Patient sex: F
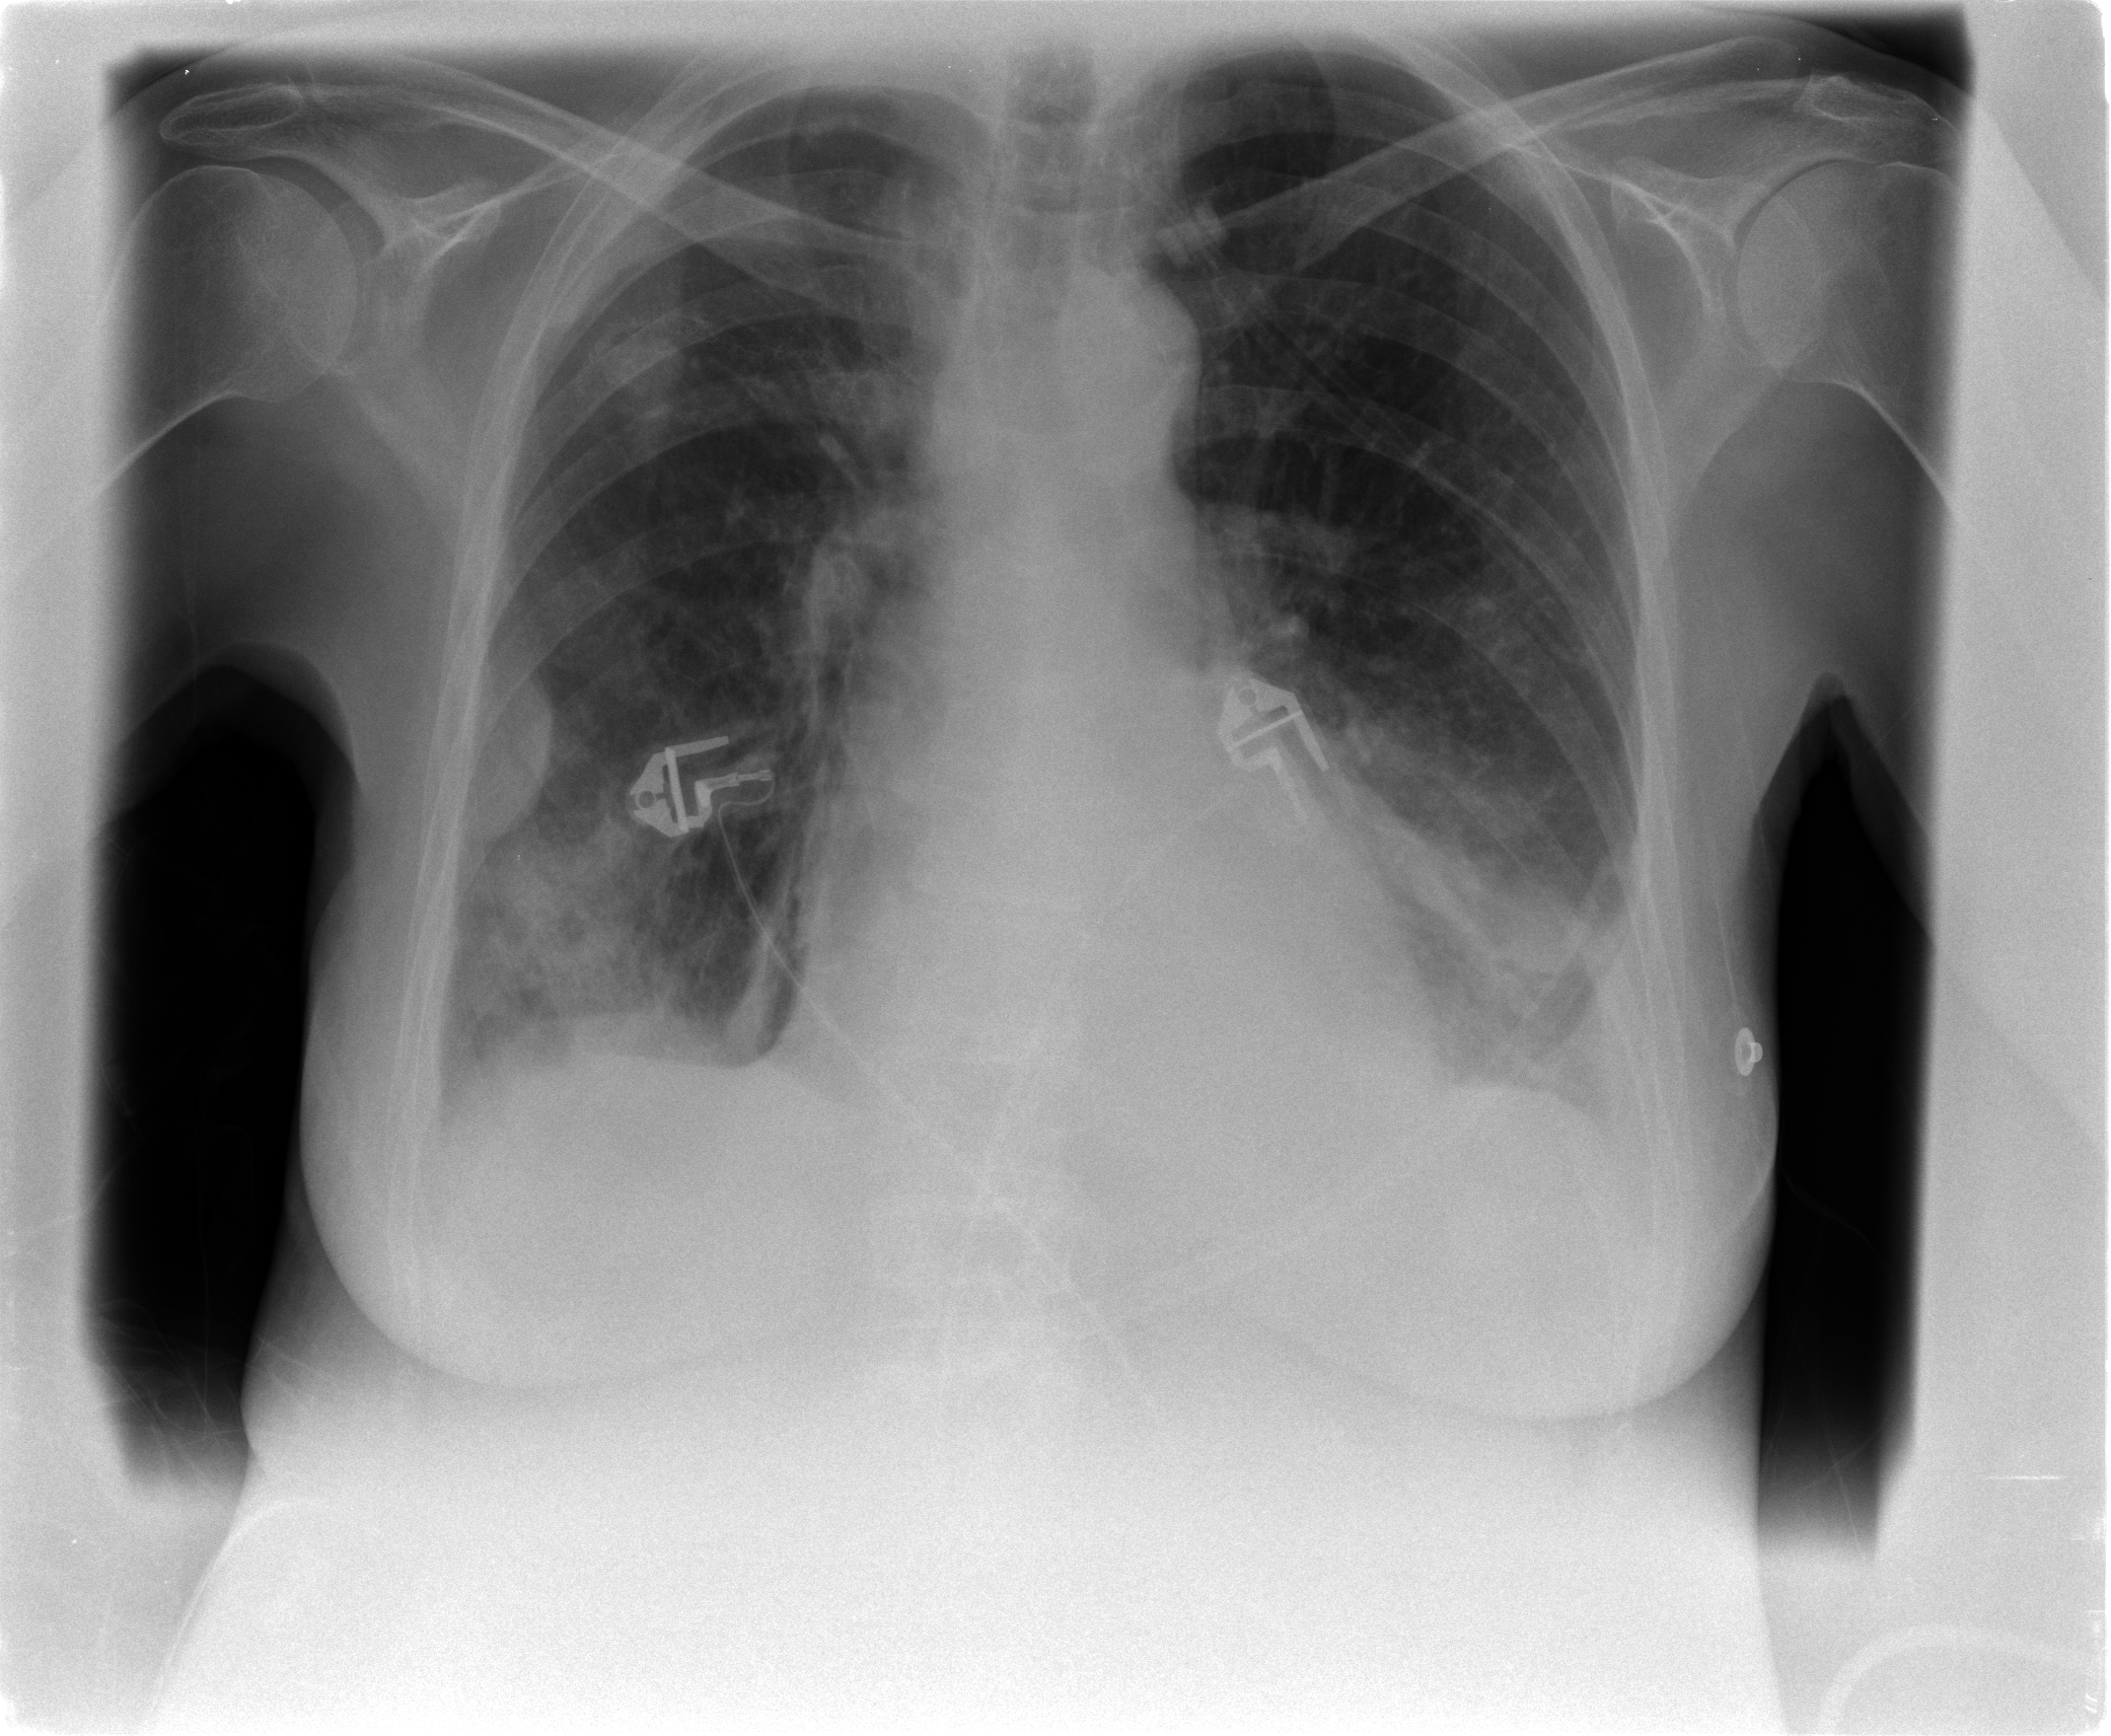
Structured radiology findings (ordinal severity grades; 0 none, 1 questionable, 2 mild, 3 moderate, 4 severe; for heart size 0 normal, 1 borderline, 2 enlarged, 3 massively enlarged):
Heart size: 0
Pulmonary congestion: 0
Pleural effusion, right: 2
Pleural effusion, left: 1
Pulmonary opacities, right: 2
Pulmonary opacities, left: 2
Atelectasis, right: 2
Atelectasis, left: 2